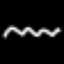
Label: squiggle